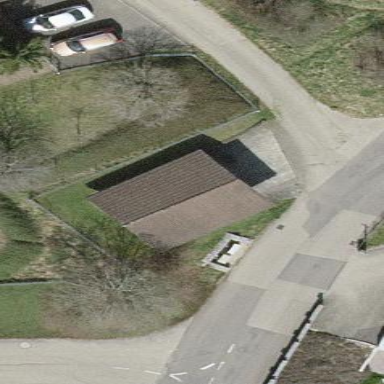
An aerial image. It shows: Garage.